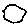
Label: hexagon